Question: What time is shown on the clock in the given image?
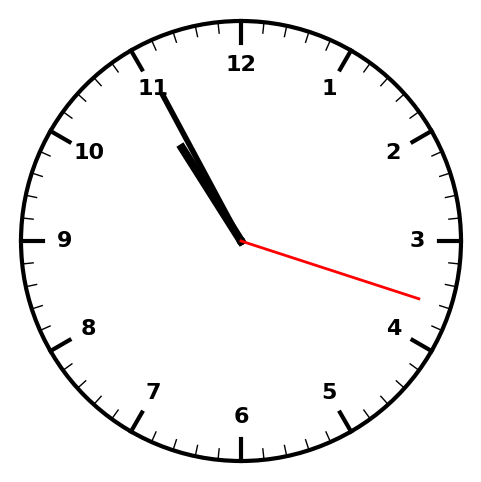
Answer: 10:55:18